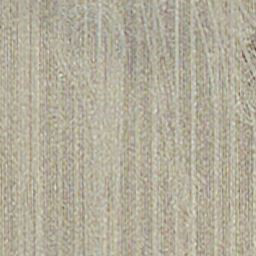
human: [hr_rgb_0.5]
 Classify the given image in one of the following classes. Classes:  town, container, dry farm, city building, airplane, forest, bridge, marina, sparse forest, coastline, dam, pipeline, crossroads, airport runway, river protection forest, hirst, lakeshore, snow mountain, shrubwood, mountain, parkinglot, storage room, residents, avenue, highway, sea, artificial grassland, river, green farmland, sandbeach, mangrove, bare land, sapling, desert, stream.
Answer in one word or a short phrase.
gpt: dry farm